Field crop: maize
Growth stage: 2
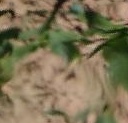
Species: maize